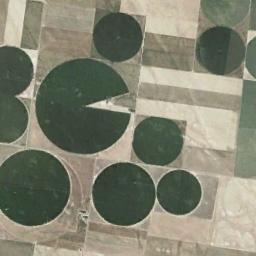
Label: circular_farmland